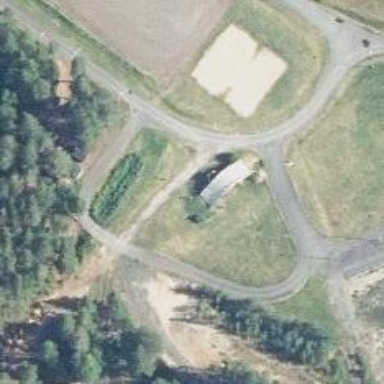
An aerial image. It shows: Disc golf basket.